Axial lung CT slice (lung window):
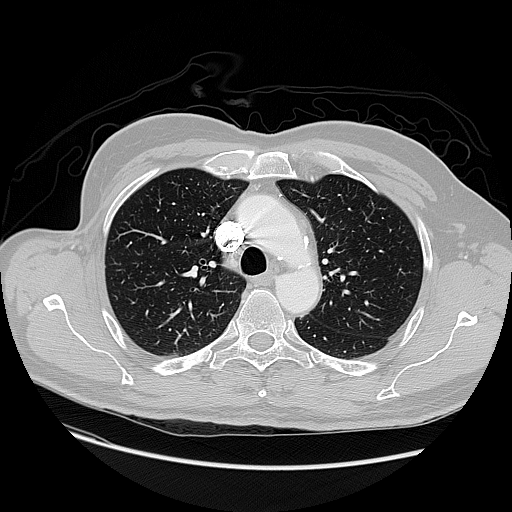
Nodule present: no